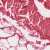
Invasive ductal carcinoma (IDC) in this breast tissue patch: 0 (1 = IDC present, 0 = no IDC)